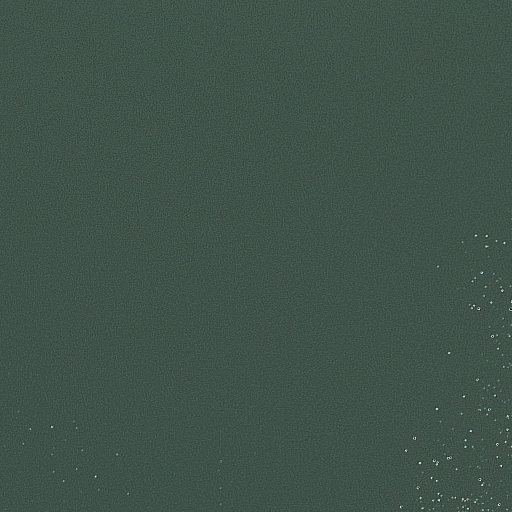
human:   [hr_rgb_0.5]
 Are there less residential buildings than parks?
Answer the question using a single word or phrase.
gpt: yes

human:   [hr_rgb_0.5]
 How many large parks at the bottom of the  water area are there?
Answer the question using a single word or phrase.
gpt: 0

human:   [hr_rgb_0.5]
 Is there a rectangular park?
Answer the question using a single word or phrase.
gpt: yes

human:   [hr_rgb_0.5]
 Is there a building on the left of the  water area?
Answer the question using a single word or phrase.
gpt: no

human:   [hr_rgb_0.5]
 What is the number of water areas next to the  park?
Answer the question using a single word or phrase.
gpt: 1

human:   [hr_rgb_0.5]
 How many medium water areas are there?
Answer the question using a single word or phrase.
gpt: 0

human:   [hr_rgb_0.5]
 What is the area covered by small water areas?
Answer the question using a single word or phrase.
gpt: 0m2

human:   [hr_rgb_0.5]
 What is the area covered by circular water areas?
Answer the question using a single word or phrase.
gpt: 0m2

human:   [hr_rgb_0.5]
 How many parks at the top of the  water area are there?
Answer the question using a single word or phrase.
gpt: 1

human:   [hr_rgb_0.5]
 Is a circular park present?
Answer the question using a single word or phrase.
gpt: no

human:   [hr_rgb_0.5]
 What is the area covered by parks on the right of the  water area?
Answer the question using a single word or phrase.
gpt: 10631m2

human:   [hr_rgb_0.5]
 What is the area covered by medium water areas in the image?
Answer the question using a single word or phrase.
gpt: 0m2

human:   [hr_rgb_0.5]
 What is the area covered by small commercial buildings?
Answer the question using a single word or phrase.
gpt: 0m2

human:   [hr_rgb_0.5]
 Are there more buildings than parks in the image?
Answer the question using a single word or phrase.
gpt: no

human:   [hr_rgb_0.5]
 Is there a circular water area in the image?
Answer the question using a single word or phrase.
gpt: no

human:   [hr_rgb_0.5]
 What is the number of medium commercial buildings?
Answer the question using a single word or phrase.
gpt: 0

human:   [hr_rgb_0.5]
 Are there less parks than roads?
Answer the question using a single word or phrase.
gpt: no

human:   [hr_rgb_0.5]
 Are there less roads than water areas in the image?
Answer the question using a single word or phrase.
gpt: yes

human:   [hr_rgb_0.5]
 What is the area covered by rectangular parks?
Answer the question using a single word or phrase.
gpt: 10631m2

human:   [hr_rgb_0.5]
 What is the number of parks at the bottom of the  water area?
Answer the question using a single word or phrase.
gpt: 0

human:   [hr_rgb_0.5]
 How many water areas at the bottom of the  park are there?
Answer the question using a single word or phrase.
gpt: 1

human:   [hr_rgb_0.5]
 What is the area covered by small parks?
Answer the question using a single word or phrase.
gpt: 0m2

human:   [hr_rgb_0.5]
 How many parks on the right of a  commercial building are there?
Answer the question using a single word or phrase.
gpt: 0

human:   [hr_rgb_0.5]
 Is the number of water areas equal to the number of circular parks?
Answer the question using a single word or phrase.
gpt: no

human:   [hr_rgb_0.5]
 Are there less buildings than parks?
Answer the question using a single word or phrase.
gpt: yes

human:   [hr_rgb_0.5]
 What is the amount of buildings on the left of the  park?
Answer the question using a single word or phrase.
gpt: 0

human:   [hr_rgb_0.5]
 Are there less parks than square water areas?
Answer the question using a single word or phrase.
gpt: no

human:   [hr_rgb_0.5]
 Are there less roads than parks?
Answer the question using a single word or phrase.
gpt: yes

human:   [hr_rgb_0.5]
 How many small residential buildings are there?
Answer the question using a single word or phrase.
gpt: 0

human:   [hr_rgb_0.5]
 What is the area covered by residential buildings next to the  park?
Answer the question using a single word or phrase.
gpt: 0m2

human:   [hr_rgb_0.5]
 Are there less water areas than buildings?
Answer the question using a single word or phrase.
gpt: no

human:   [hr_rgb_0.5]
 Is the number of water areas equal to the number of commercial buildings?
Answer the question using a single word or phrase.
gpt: no

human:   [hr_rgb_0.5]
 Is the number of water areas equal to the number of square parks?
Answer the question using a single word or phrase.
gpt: no

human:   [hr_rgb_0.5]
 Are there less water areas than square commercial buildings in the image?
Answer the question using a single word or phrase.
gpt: no

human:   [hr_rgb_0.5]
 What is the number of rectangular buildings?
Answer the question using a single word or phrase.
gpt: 0

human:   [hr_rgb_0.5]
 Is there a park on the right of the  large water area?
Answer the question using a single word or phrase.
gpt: yes